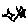
Label: star